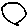
Label: circle